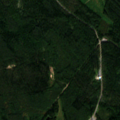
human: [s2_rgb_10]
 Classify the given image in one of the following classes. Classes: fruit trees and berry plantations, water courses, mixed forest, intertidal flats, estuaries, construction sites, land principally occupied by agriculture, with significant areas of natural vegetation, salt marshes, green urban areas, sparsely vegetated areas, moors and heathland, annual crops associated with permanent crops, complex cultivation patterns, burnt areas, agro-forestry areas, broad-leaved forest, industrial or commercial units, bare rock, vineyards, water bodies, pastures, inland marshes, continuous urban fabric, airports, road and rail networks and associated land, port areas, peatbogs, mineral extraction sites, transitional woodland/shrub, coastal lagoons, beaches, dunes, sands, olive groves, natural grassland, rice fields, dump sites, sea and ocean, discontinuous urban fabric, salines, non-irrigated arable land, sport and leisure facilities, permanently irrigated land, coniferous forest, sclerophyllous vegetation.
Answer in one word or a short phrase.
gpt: coniferous forest, mixed forest